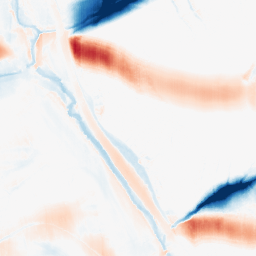
Category: morphological
Decomposition family: morphological_ellipse
Decomposition parameters: operation: average
width: 50
height: 10
Upsampling method: regularized
Upsampling parameters: scale: 4
lambda_reg: 0.001
Upsampling scale: 4